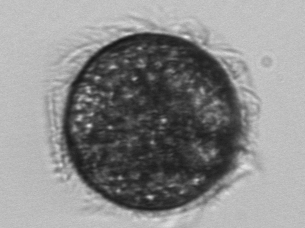
Label: Didinium